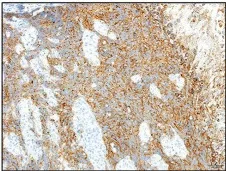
Histological evaluation of NEC and SCC. Hematoxylin and eosin, and immunohistochemical staining of the biopsy (NEC;. Synaptophysin.
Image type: pathology (immunostaining)